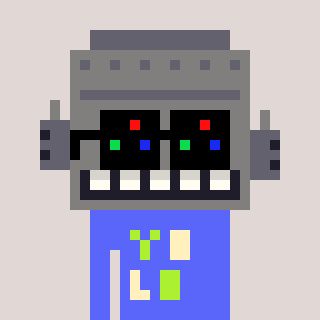
a pixel art character with square black sunglasses, a robot-shaped head and a purple-colored body on a warm background